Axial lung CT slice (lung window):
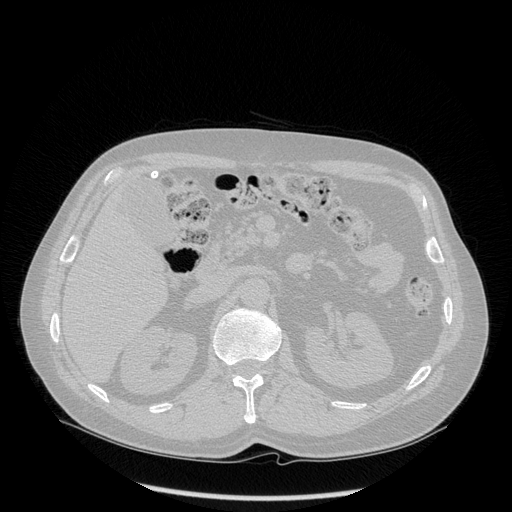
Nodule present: no